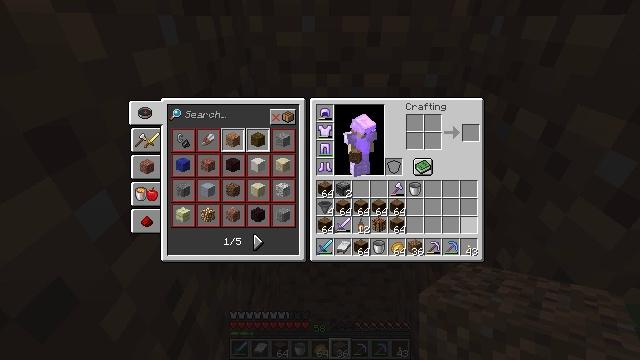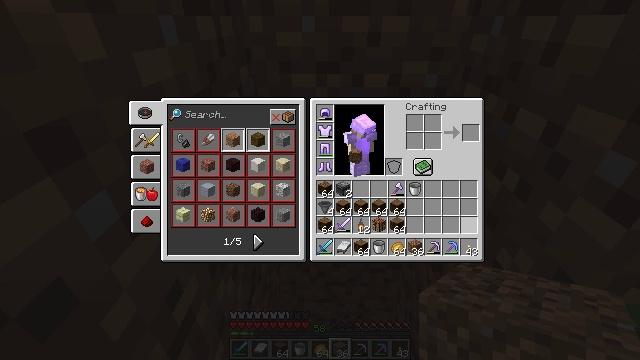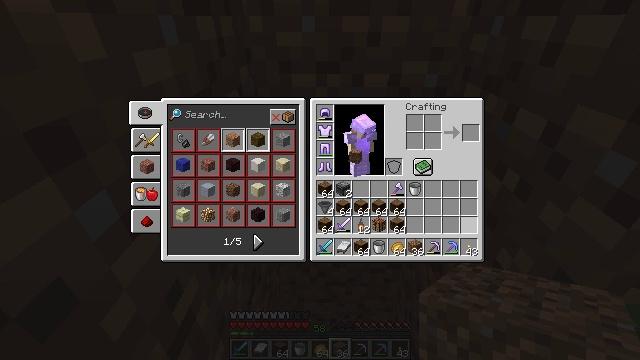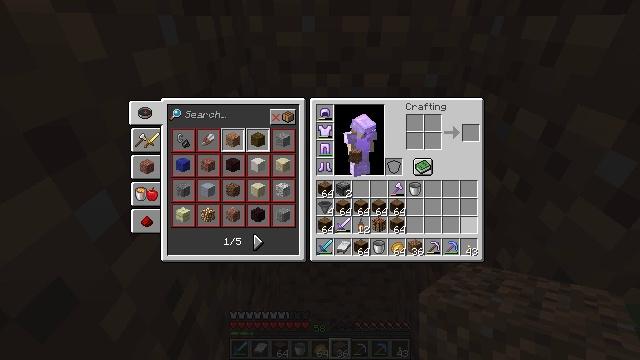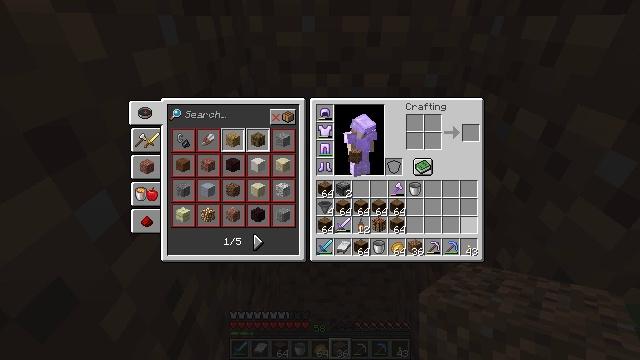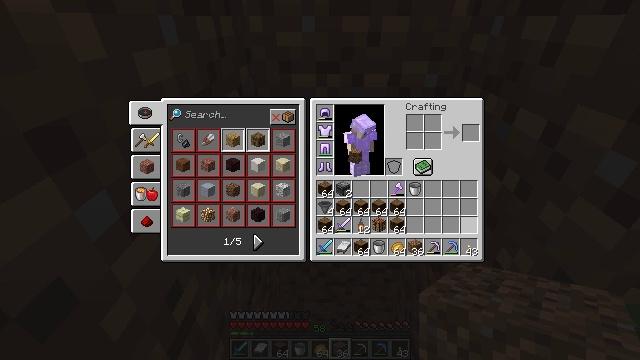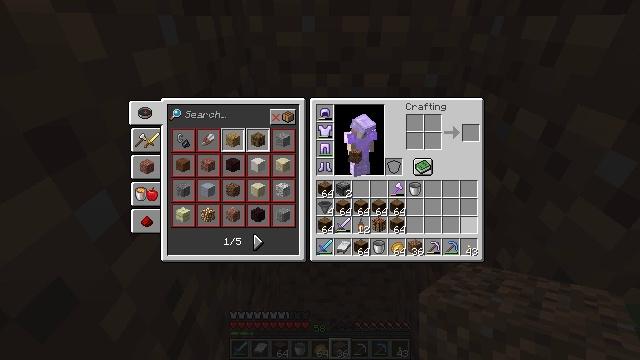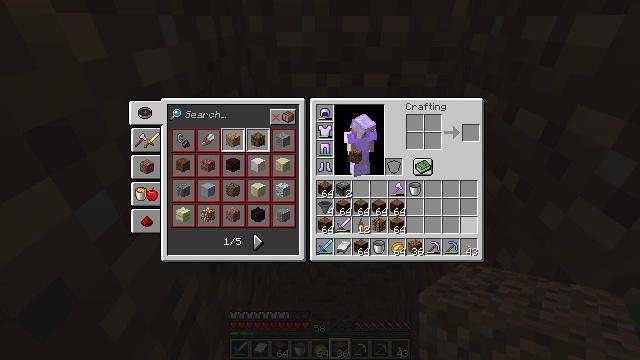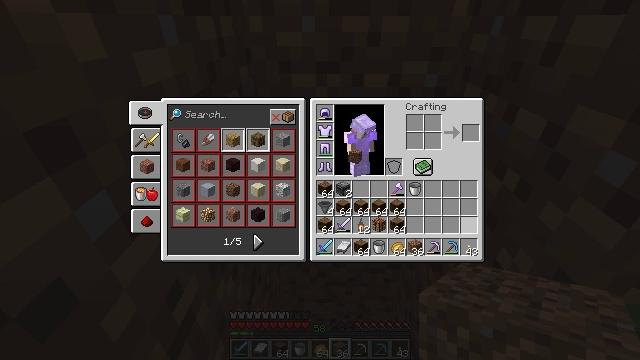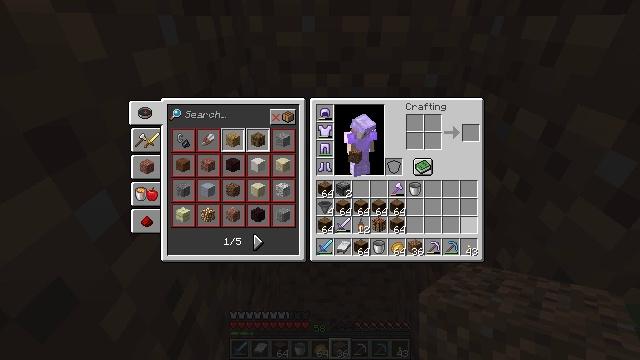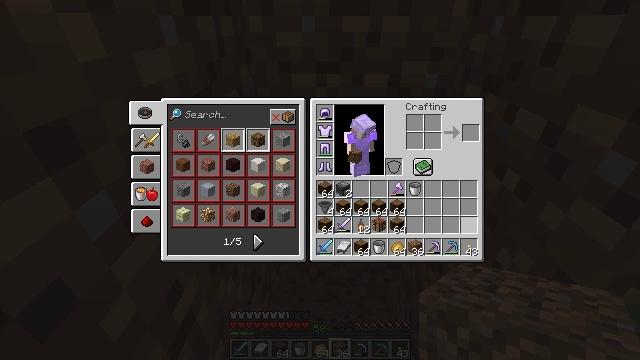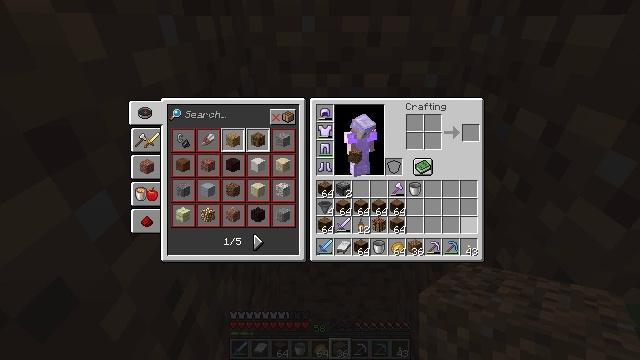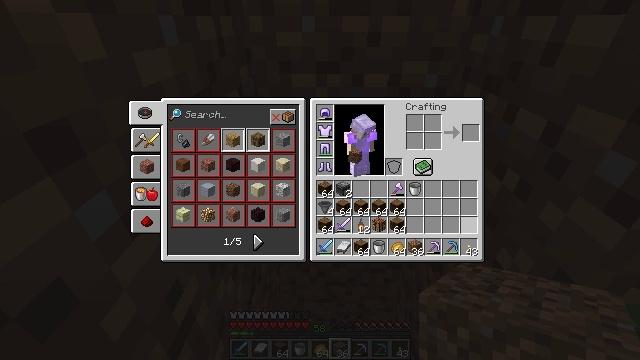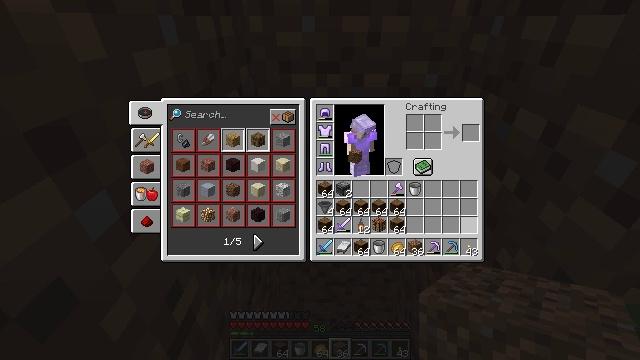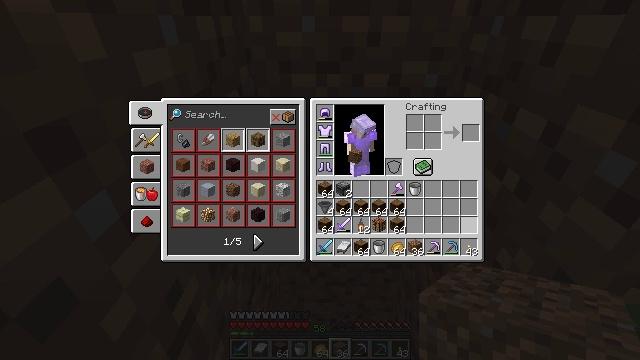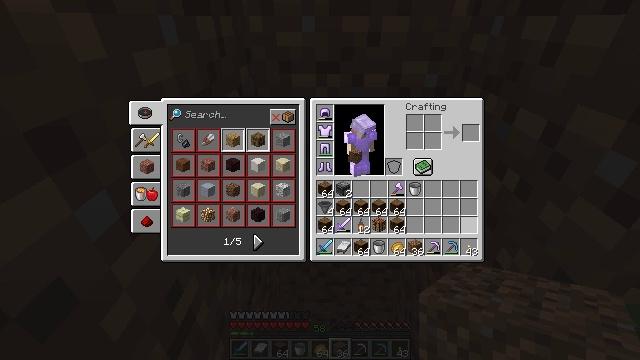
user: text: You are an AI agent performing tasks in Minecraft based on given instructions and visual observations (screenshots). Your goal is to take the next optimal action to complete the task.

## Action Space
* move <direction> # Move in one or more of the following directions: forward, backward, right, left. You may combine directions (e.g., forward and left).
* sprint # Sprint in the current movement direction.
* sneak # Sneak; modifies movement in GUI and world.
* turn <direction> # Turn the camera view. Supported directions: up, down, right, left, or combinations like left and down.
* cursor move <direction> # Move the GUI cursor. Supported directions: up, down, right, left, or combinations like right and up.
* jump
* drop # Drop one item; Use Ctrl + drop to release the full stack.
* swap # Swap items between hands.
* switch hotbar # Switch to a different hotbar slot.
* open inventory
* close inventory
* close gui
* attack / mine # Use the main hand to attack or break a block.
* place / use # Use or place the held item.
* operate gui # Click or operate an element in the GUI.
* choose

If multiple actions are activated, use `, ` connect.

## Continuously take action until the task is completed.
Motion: motion action
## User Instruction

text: Remove a spruce log from the inventory.
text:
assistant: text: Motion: no_op
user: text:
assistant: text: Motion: no_op
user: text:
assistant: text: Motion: no_op
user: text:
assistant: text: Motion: no_op
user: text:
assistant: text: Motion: no_op
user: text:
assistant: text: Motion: no_op
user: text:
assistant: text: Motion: no_op
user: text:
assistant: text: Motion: no_op
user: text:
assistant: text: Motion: no_op
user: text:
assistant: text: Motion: no_op
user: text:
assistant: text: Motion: no_op
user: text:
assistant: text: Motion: no_op
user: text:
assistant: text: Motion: no_op
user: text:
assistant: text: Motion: no_op
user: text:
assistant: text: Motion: no_op
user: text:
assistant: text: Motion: no_op
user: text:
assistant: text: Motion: no_op
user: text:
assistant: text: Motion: no_op
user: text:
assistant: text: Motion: no_op
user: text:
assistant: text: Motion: no_op
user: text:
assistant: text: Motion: no_op
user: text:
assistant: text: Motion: no_op
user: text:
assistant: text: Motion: no_op
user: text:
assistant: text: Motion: no_op
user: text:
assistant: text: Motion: no_op
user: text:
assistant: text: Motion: no_op
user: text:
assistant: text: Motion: no_op
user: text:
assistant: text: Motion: no_op
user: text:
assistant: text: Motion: no_op
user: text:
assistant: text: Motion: no_op